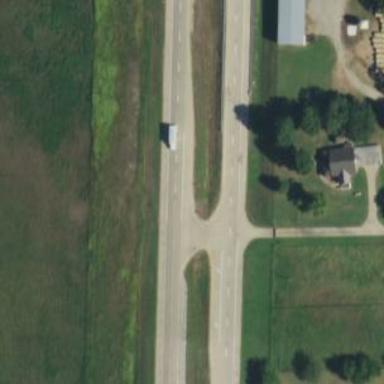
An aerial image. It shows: Trunk link highway.